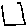
Label: square